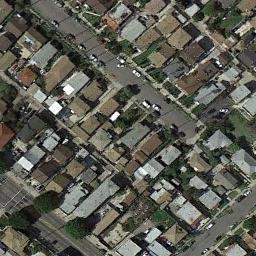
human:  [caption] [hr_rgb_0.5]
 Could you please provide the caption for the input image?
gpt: Many roads and neatly arranged houses in densely populated areas .

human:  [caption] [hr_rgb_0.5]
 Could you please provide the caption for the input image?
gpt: A dense residential area has lots of houses next to each other while some roads go through the residential area .

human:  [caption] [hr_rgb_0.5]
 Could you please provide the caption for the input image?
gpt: The dense residential is next to the road with some cars .

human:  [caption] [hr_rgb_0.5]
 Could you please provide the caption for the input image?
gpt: The roofs of the houses are all red .

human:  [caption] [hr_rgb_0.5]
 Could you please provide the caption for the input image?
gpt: There are buildings of different colors on a dense residential area .